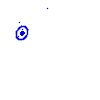
Particle: electron